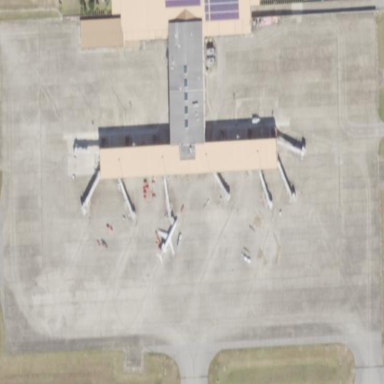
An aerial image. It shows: Apron at the airport with concrete surface.